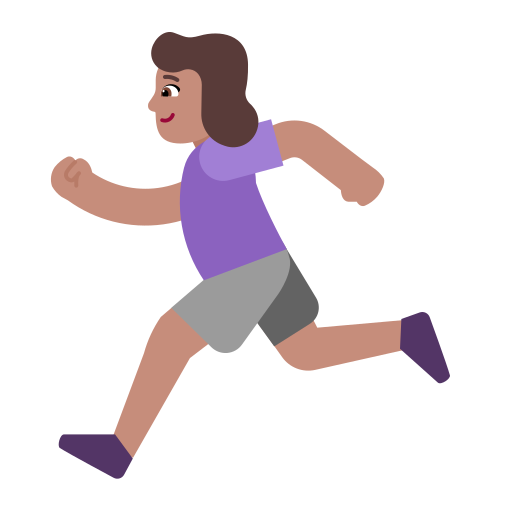
woman running flat